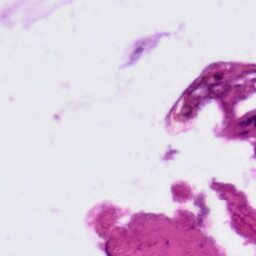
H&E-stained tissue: Tonsil